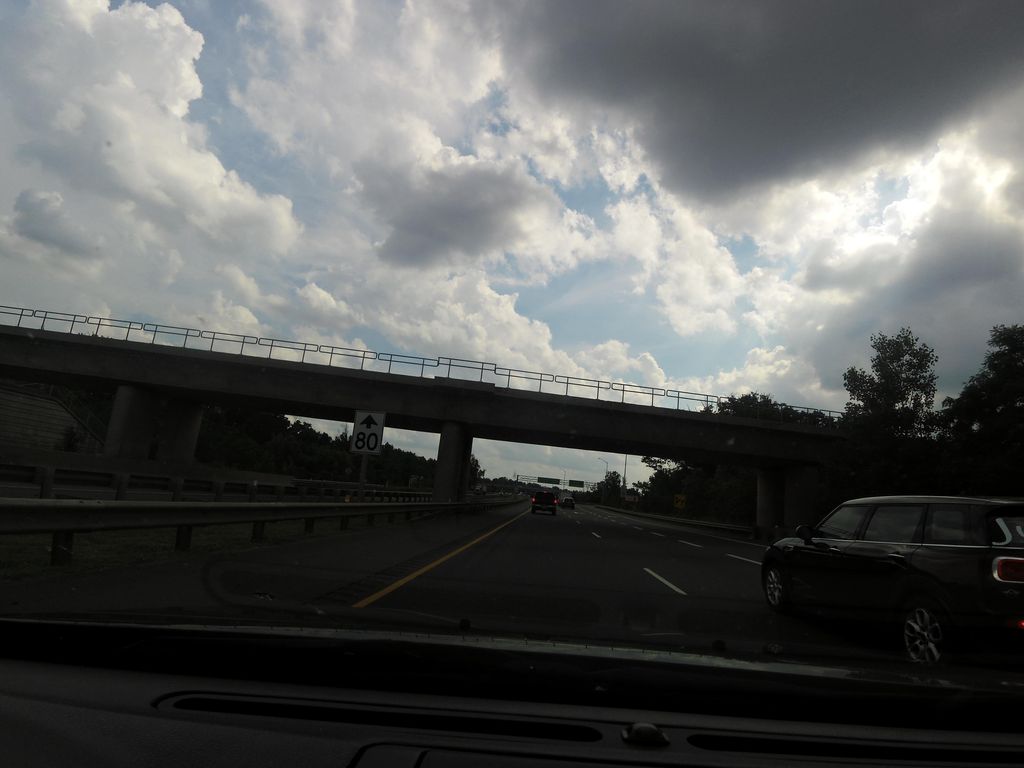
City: hamilton